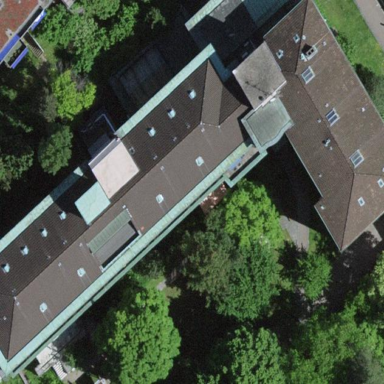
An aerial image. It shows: Hospital building.